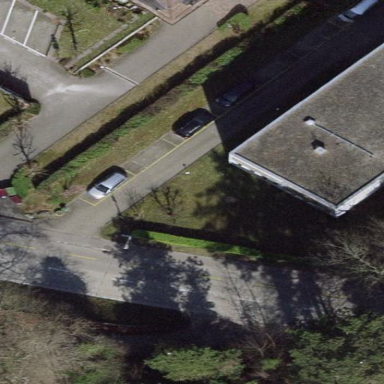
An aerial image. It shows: Parking lane area.